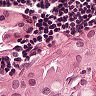
Metastatic tissue present: yes